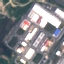
Label: Industrial